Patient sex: M
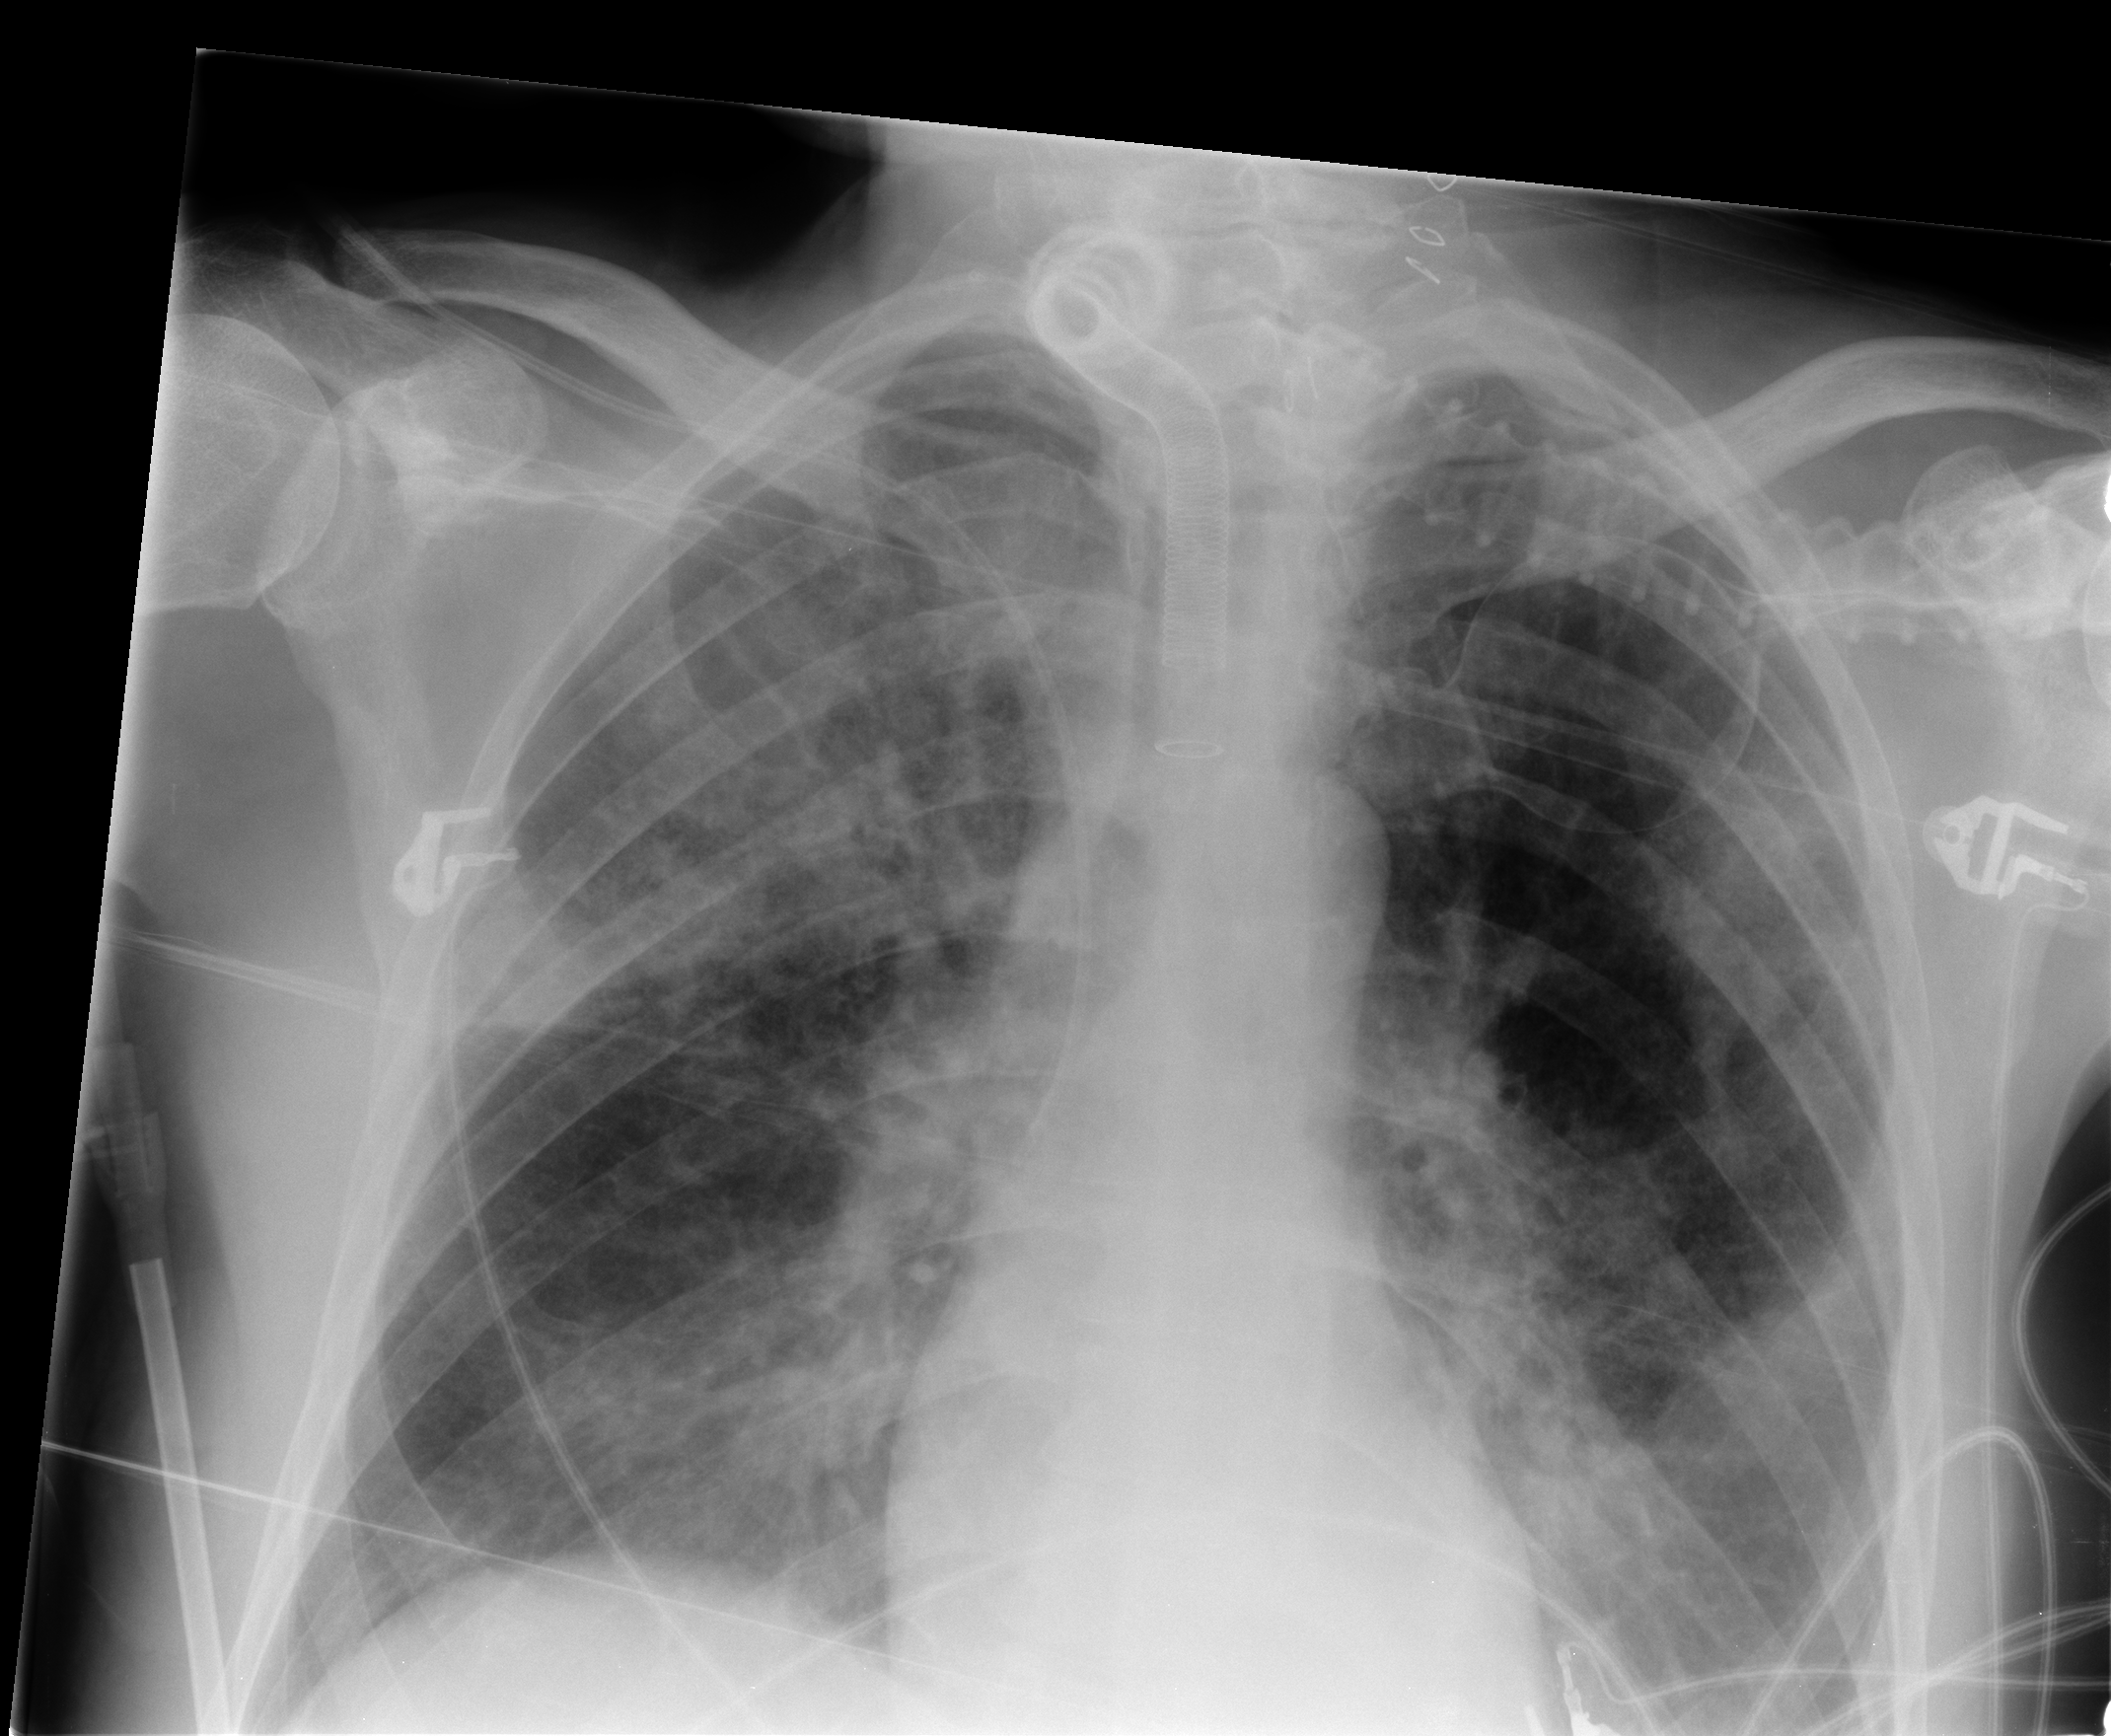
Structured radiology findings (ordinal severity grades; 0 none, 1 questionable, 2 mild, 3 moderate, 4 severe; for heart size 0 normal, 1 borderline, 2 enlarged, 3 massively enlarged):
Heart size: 0
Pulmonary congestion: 0
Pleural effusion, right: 0
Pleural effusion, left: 2
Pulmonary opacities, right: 3
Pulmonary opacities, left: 3
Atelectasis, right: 2
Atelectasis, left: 2